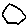
Label: hexagon